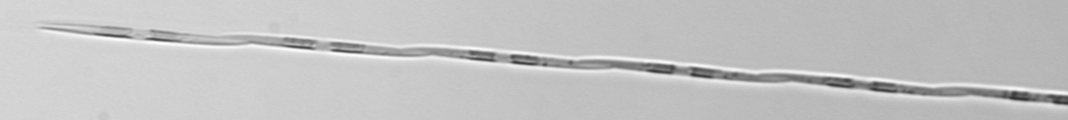
Label: Pseudo-nitzschia